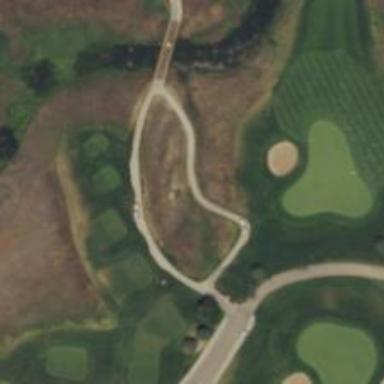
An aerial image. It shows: Service road designed for golf carts indicated as golf cart path.